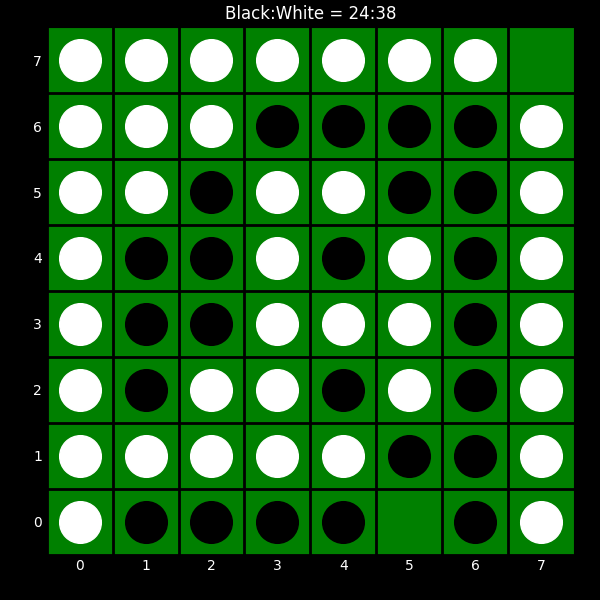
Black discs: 24
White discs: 38